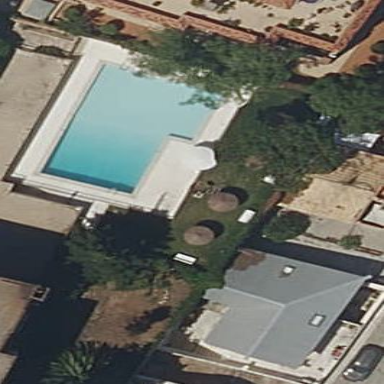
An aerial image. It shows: Swimming pool located in leisure land.